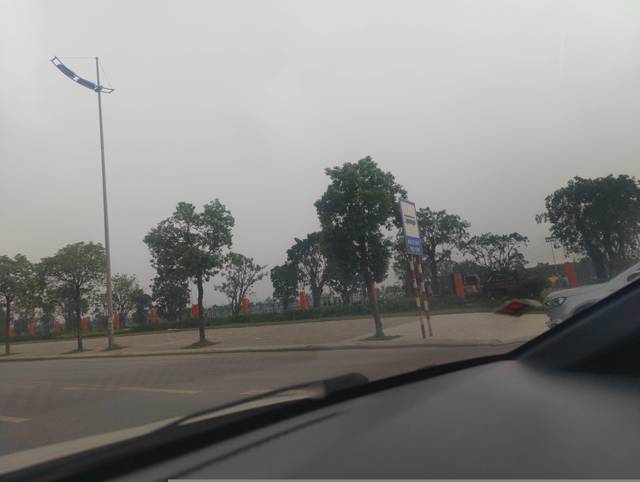
Region: Vietnam
Coordinates: 21.088, 105.866